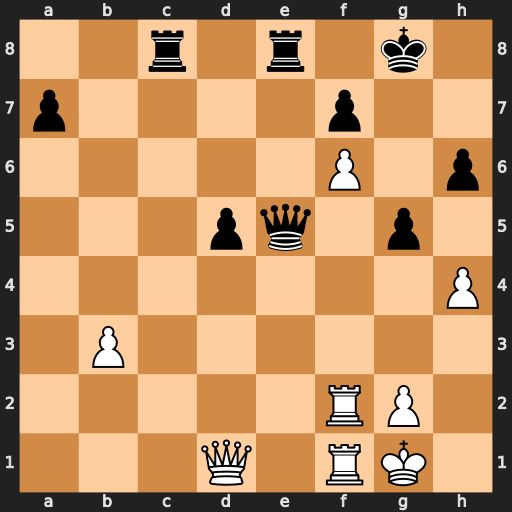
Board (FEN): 2r1r1k1/p4p2/5P1p/3pq1p1/7P/1P6/5RP1/3Q1RK1
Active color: w
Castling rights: -
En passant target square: -
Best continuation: Qh5 Qe4 Qxh6 Qh7 Qxg5+